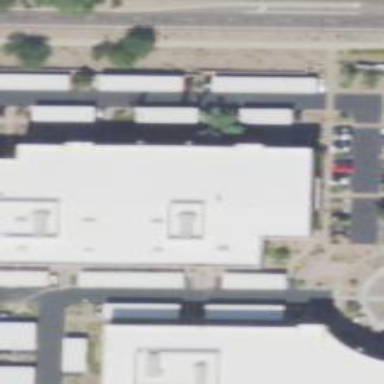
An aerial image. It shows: Building.